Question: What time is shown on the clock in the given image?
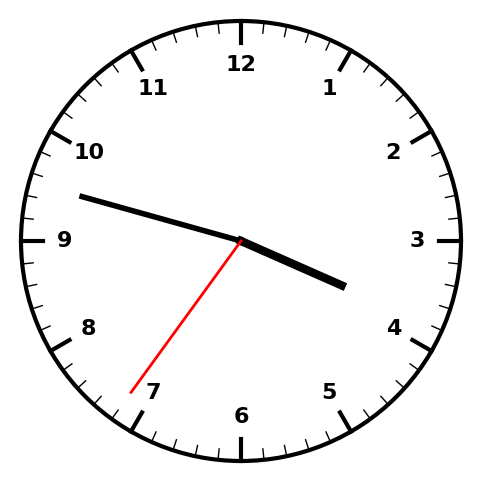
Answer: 03:47:36